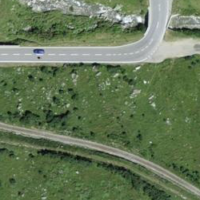
EUNIS habitat code: 26
Species observed at this site:
Cupido minimus
Pieris napi